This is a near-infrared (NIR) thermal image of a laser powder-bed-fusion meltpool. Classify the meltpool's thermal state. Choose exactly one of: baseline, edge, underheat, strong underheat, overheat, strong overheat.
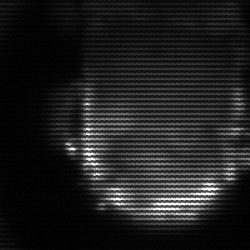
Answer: baseline